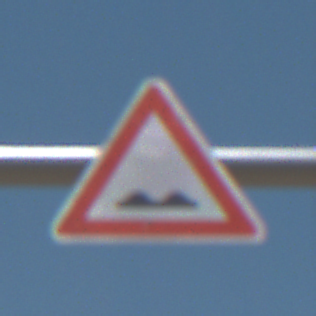
Verkehrszeichen: UnebeneFahrbahn
Umgebung: Outdoor, Nature
Tageszeit: Midday
Wetter: Clear
Licht: Natural
Jahreszeit: NotSpecified
Kontrast: HighContrast